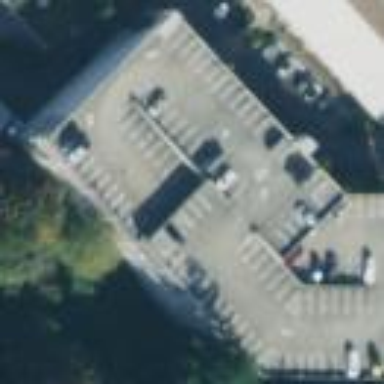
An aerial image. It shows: Multi-storey parking building.